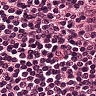
Metastatic tissue present: no